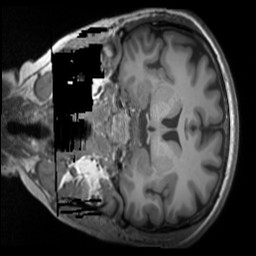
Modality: T1w
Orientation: coronal
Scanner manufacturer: siemens
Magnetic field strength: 3 T
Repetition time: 1.9 s
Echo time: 0.00267 s